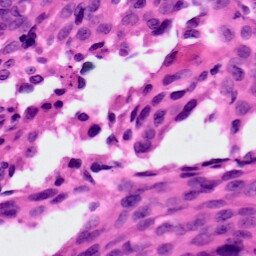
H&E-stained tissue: Ovarian